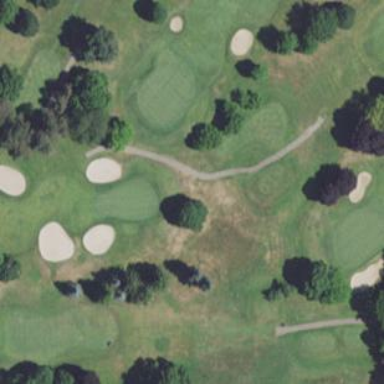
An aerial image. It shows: Golf hole.